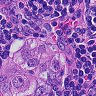
Metastatic tissue present: yes